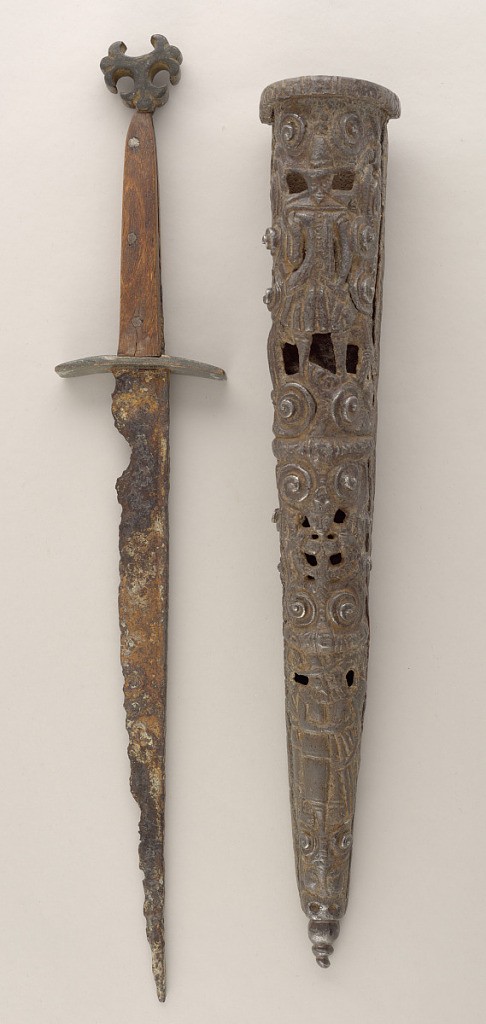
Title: sheath
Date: ca. 1668
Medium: steel/ tinned copper?
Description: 1985-103-41-a: Tapered metal sheath, flat on the back side, upper...;     1985-103-41-b: Long pointed blade, corroded. Curved rectangular g...